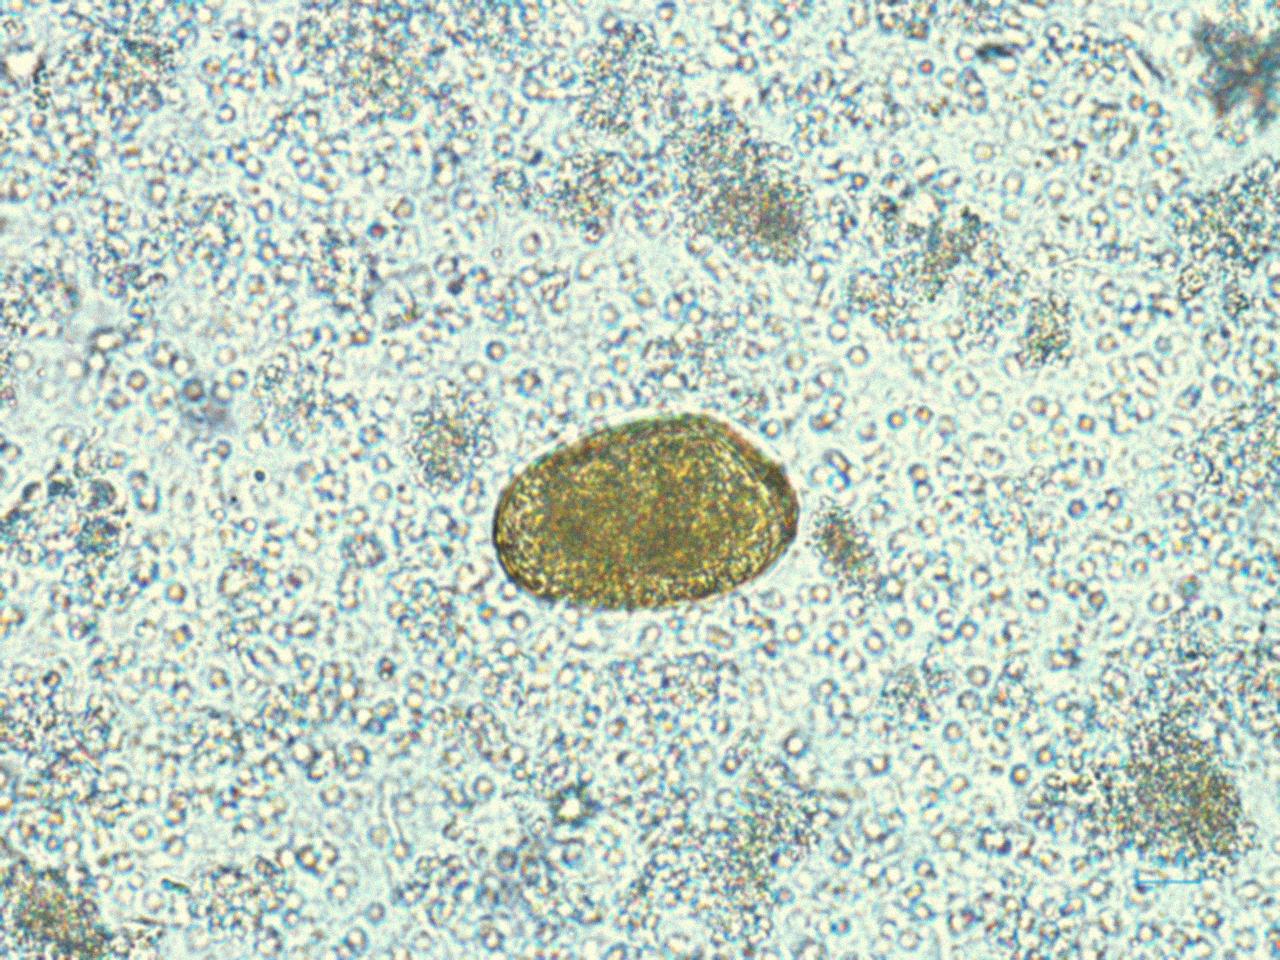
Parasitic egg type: Paragonimus spp